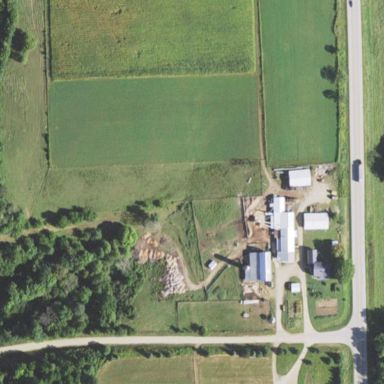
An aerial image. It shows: Farmyard area.